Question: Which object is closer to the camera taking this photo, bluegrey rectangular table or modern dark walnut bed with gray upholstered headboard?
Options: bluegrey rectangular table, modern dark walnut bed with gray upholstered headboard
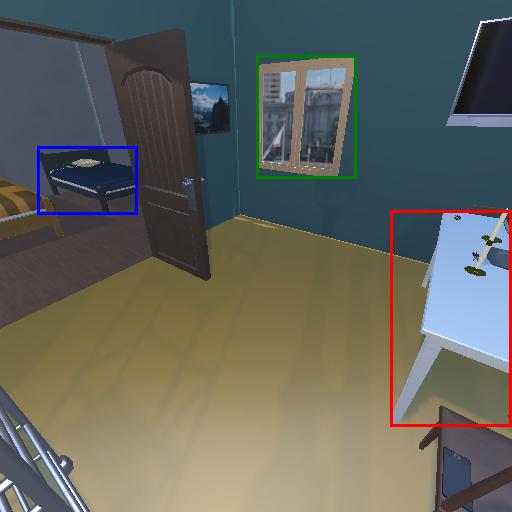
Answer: bluegrey rectangular table